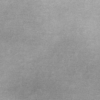
Label: dusty